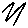
Label: zigzag